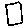
Label: square